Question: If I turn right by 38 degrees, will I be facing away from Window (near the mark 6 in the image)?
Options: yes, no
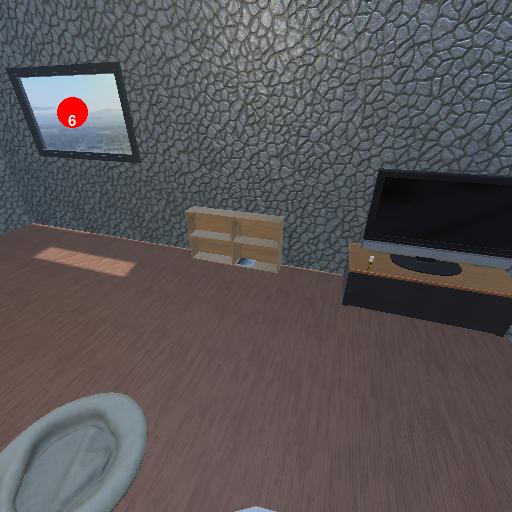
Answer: yes